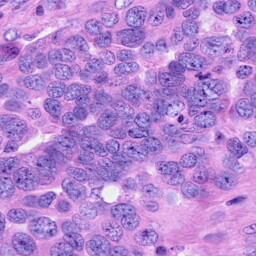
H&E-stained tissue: Ovarian